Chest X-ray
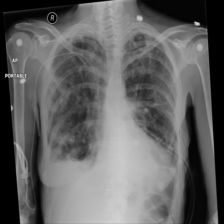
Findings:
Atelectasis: negative
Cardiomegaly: negative
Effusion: negative
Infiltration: negative
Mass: negative
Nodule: negative
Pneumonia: negative
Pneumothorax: positive
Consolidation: negative
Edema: negative
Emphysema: negative
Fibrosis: negative
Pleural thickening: negative
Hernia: negative